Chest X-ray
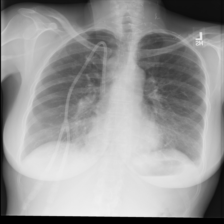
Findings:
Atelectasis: positive
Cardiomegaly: negative
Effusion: positive
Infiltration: negative
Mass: negative
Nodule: negative
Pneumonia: negative
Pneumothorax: negative
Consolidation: negative
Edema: negative
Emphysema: negative
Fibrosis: negative
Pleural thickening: negative
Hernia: negative